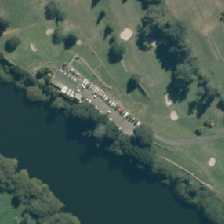
Land cover: urban_parkland